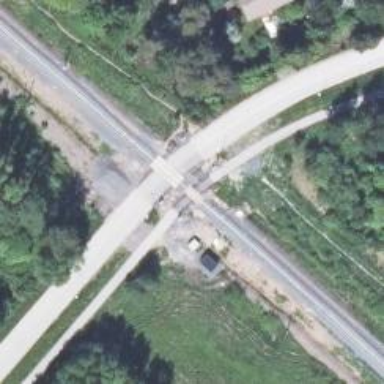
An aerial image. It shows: Railway crossing with lights and saltire. The crossing is fully barricaded.